Question: I'm trying to install Spark on my Windows desktop. Everything should work fine, but I get an error "'cmd' is not recognized as an internal or external command... "
I installed Scala, Java JDK and unzipped Spark tgz in C:\, but for some reason can't get Spark to start in cmd. Any ideas?

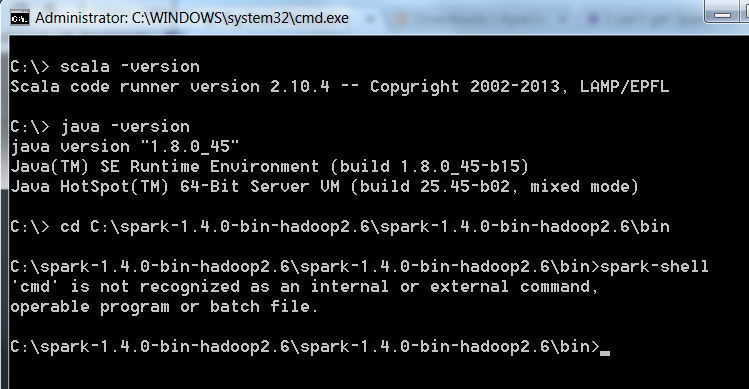
Answer: My colleague solved the problem. Although Java seemed to work ok (ref. picture), the Java path Spark was trying to read was incorrect with an extra in at the end. When that was removed, Spark started working!
@gonbe, thank you so much for your efforts to help!